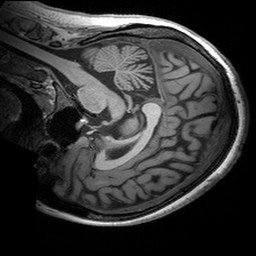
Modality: T1w
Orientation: sagittal
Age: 28
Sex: female
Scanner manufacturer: siemens
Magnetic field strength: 3 T
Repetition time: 2.53 s
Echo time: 0.00299 s